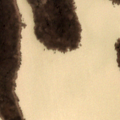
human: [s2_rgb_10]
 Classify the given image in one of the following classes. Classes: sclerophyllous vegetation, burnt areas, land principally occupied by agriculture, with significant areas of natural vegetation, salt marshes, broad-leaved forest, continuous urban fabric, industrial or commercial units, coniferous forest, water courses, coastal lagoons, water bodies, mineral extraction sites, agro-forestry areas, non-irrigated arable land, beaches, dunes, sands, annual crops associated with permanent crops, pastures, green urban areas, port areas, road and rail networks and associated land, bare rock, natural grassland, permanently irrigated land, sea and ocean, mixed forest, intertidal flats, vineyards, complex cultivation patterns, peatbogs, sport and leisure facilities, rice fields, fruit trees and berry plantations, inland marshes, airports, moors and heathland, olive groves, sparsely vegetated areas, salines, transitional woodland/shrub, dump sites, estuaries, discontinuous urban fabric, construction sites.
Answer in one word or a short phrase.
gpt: inland marshes, water bodies